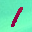
Label: 1